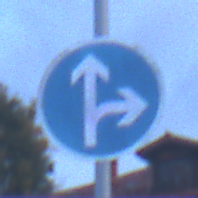
Verkehrszeichen: VorgeschriebeneFahrtrichtungGeradeausOderRechts
Umgebung: Outdoor, Urban
Tageszeit: Dawn
Wetter: PartlyCloudy
Licht: Natural
Jahreszeit: NotSpecified
Kontrast: LowContrast